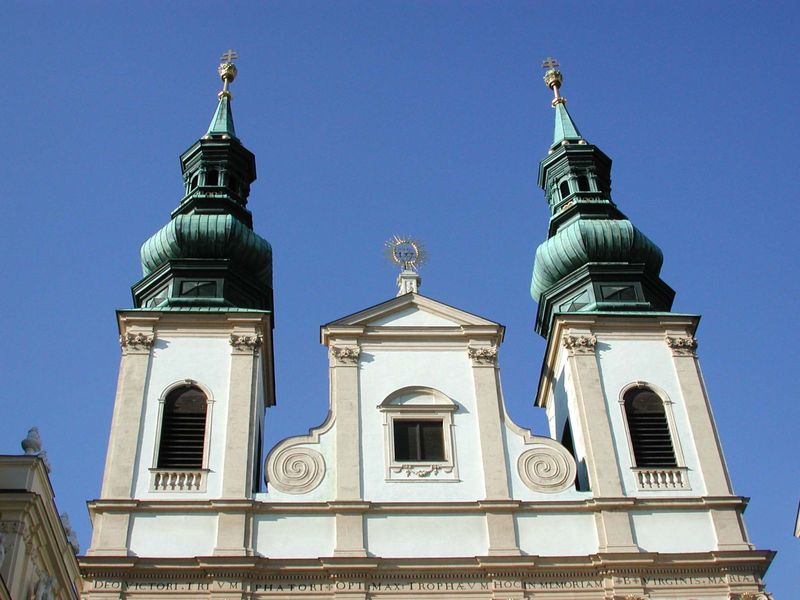
Titel: Universitätskirche (Jesuitenkirche)
Künstler: Andrea Pozzo
Standort: Wien, Universitätskirche (Jesuitenkirche) (EU - AUT)
Schlagwörter: blau, himmel, weiß, dreieck, grün, kirchturm, stadt, ausschnitt, fenster, dach, gebäude, haus, beige, barock, kirche, turm, farbig, fassade, giebel, pilaster, foto, bayern, kreuz, türme, zwiebelturm, kupfer, helm, rathaus, fries, voluten, monstranz, bauwerk, zweiturmfassade, augsburg, tum, strahlenkranz, orthodox, kupferdach, 1640, kupferdächer, perloadch